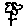
Label: flower